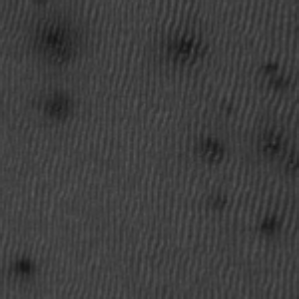
Label: frost